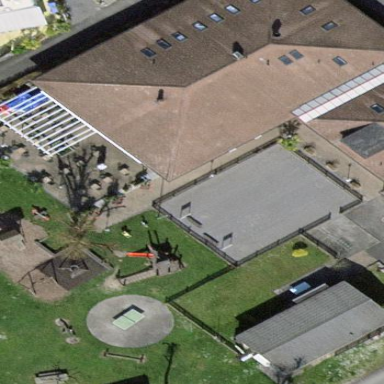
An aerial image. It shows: Pitch designated for boules game.